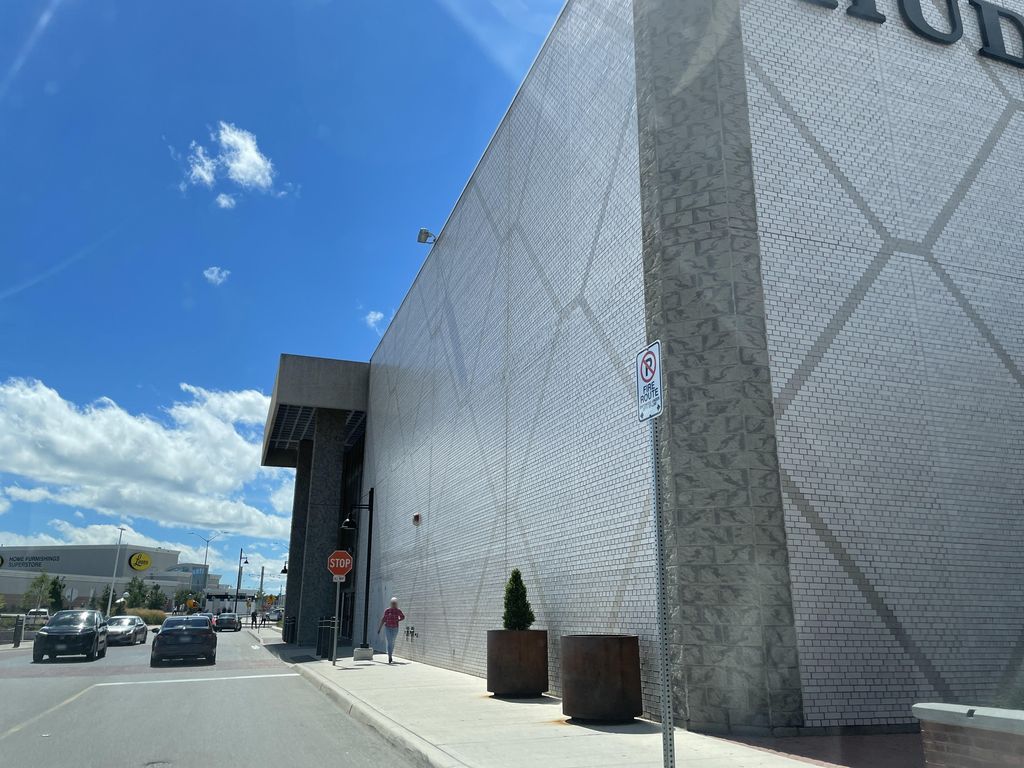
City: kitchener-waterloo